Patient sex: F
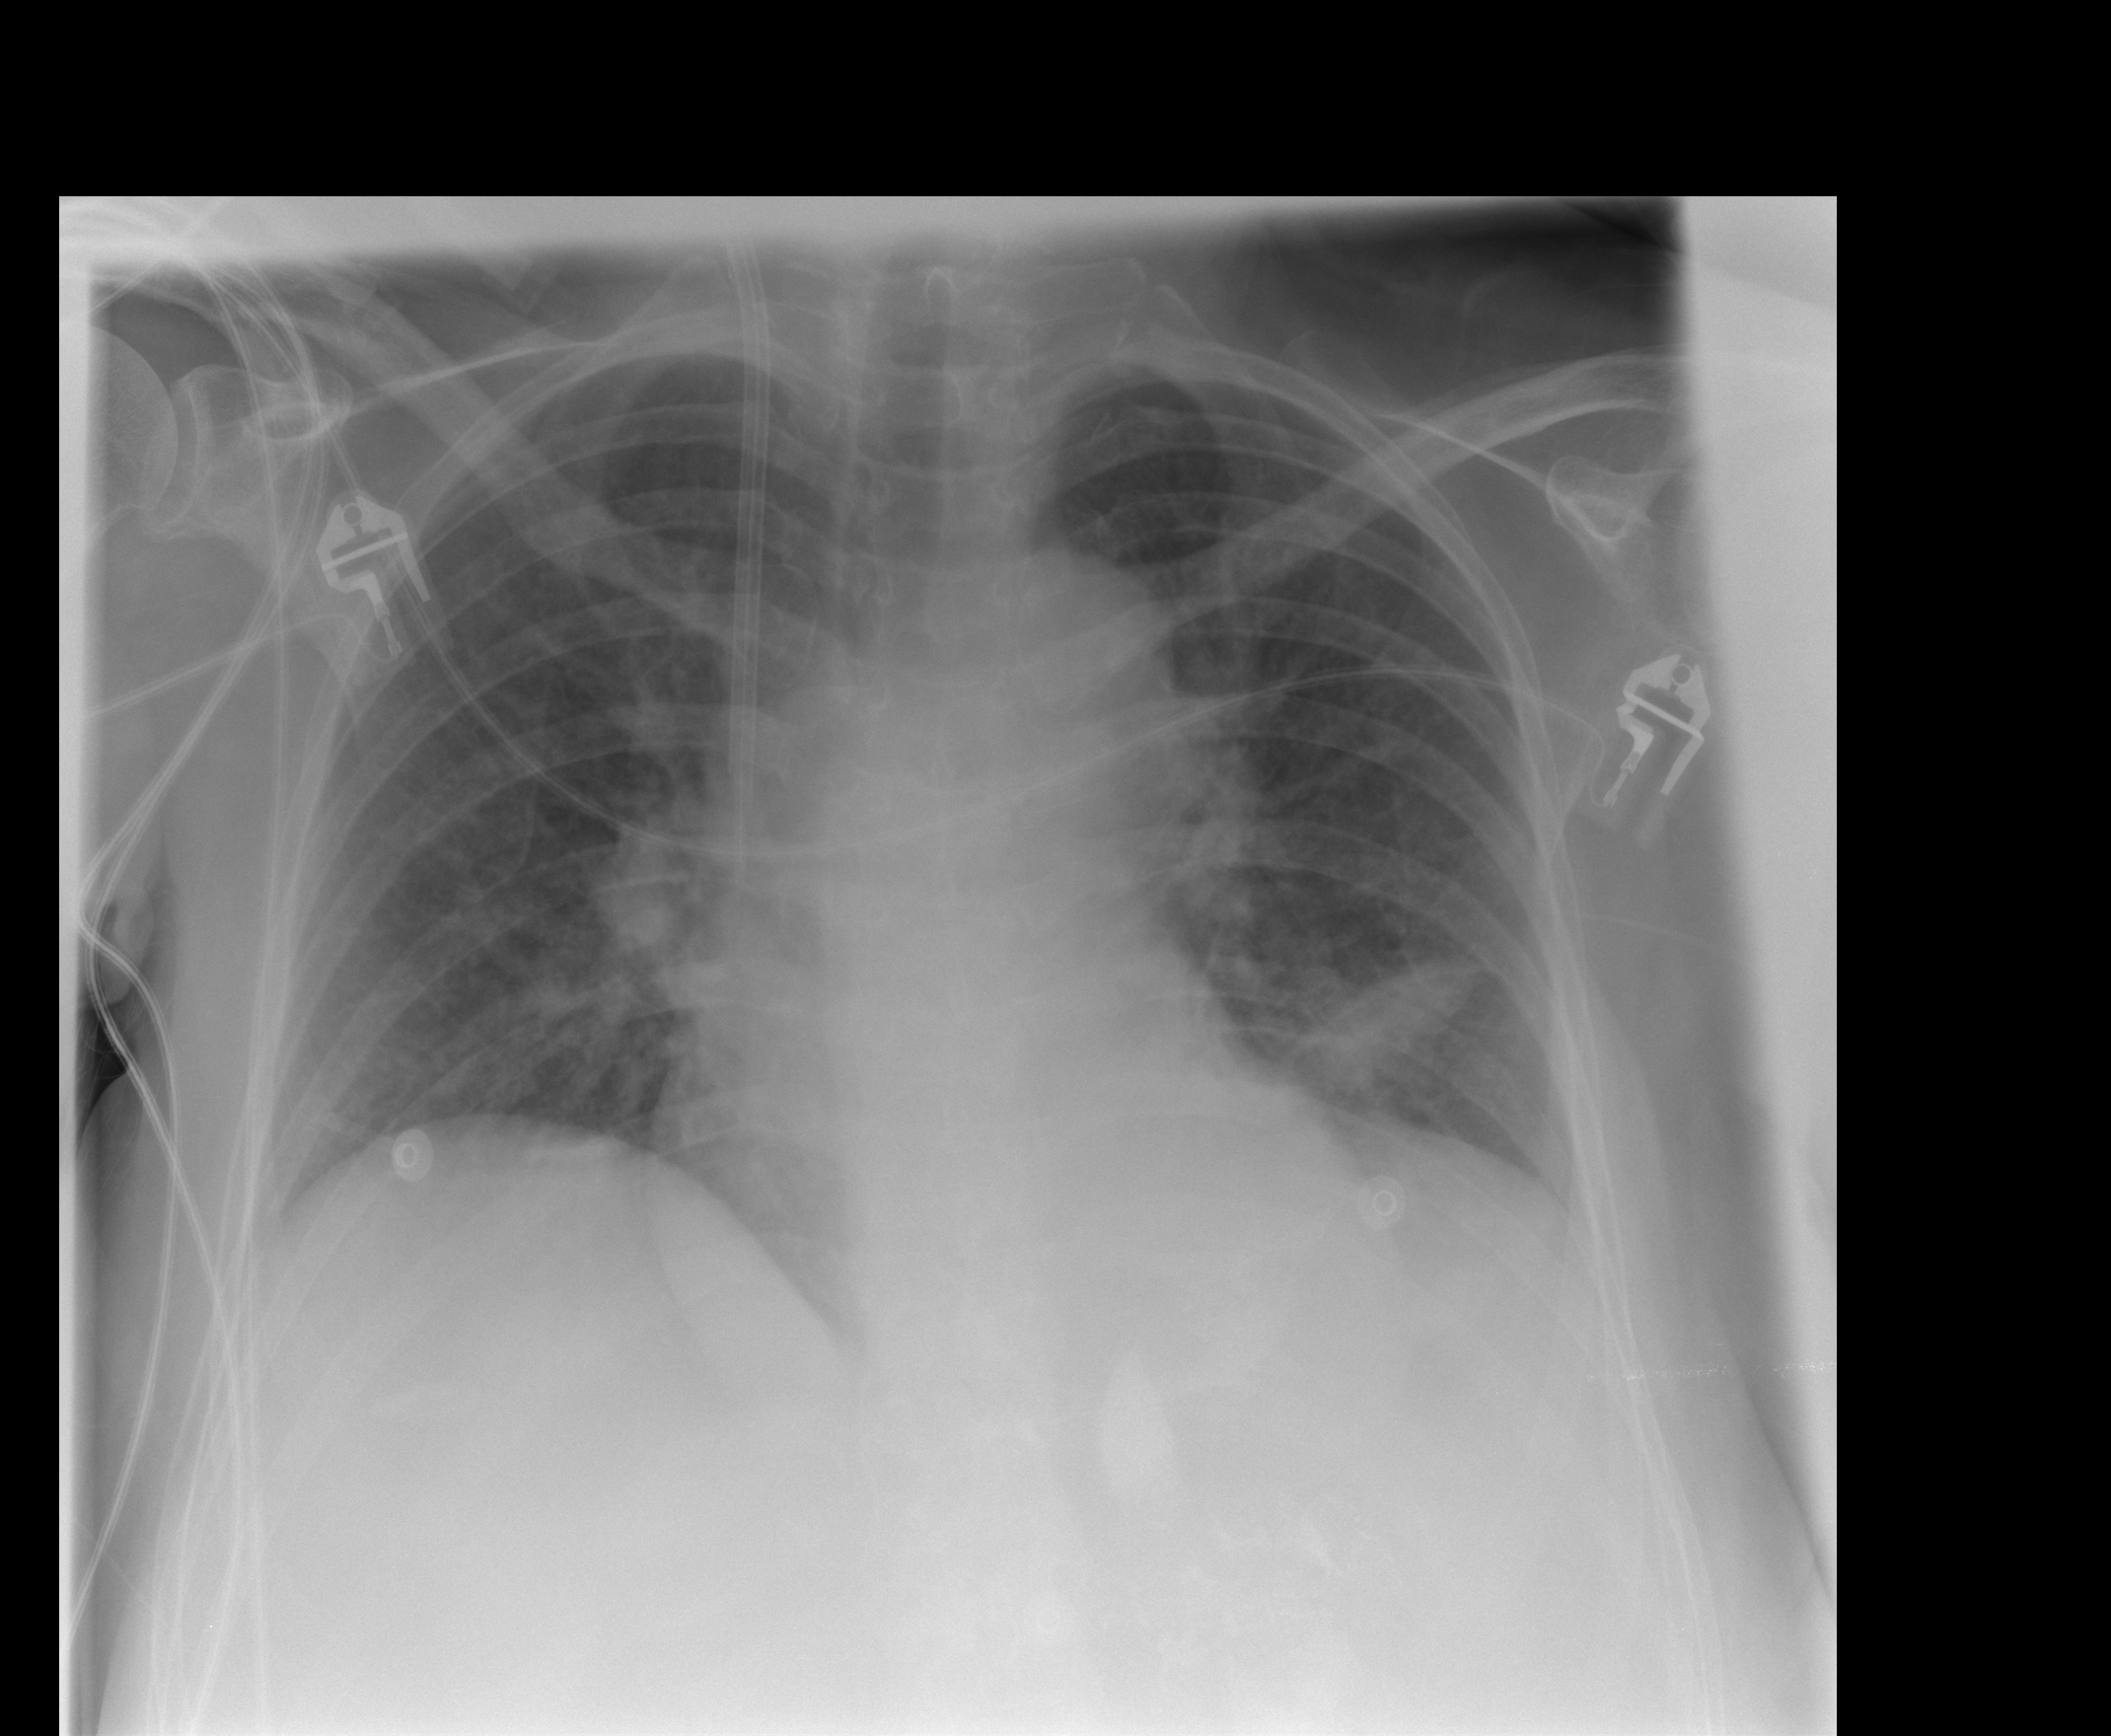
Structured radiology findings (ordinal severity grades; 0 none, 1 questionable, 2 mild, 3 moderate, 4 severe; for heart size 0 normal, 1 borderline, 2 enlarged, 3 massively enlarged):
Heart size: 0
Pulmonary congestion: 2
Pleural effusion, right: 0
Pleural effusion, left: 0
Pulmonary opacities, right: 0
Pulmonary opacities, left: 2
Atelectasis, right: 1
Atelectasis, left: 2